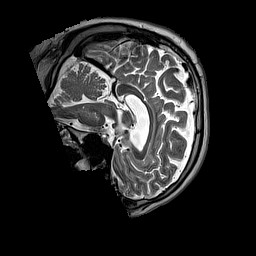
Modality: T2w
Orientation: sagittal
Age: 63
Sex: male
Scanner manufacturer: siemens
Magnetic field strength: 3 T
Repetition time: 3.2 s
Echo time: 0.212 s